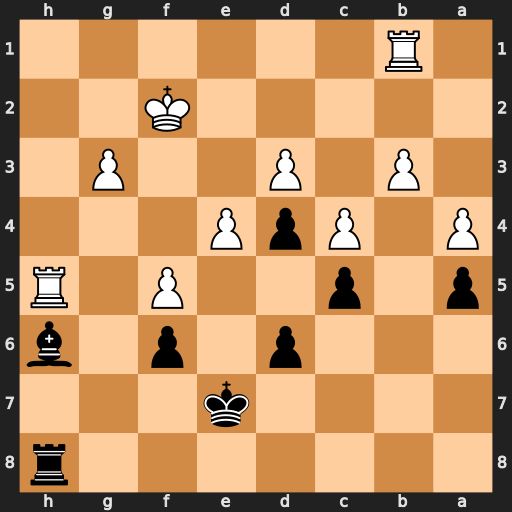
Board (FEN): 7r/4k3/3p1p1b/p1p2P1R/P1PpP3/1P1P2P1/5K2/1R6
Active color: b
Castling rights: -
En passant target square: -
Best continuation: Be3+ Kf3 Rxh5